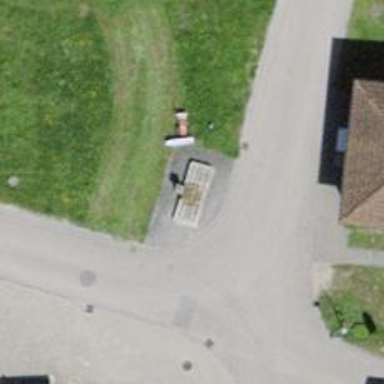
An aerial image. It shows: Beautiful fountain.